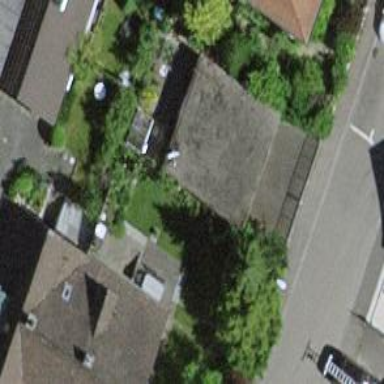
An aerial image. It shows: Garage building.